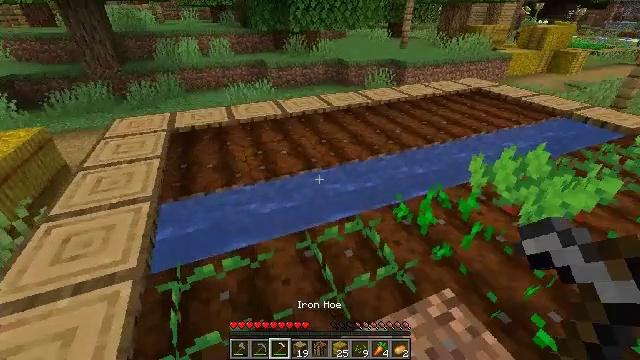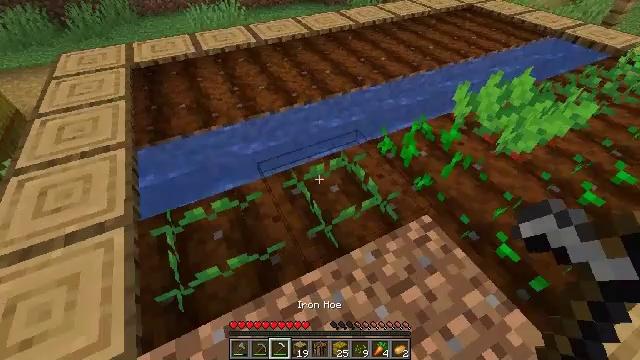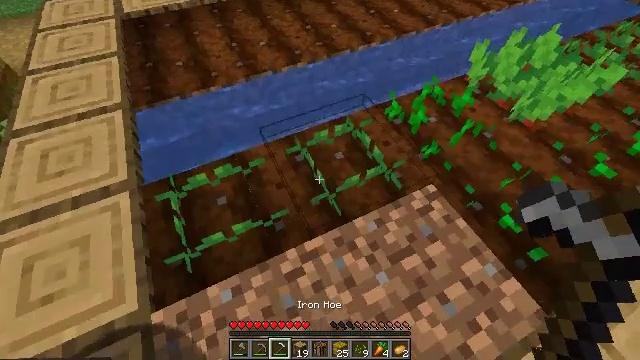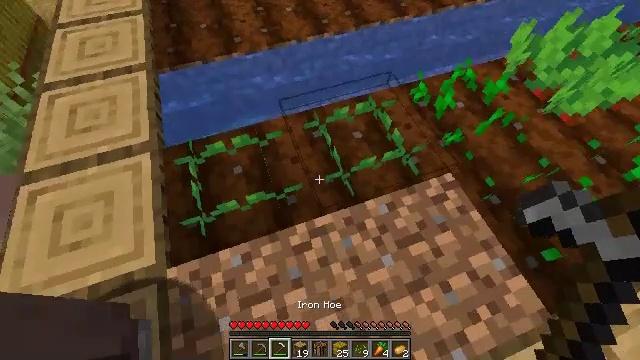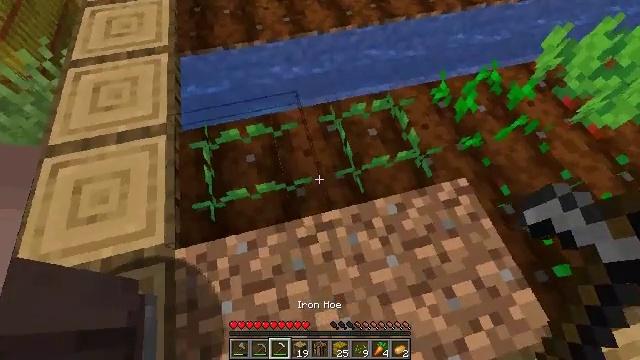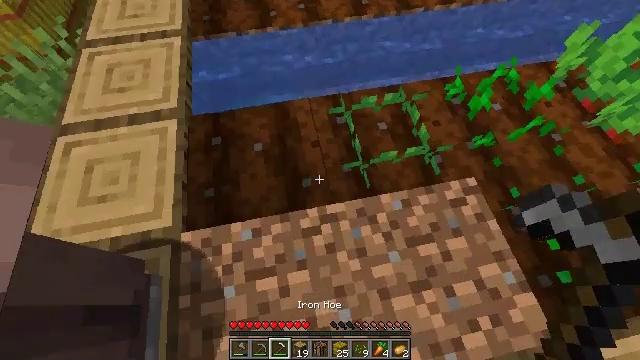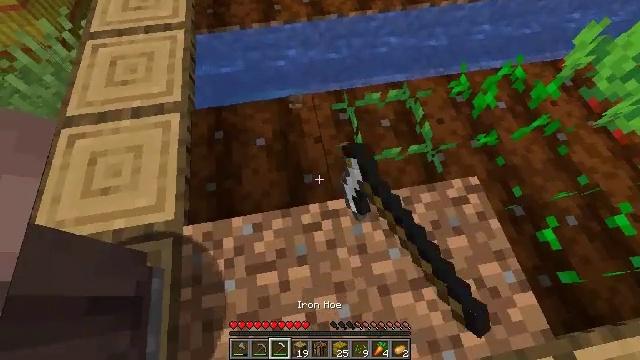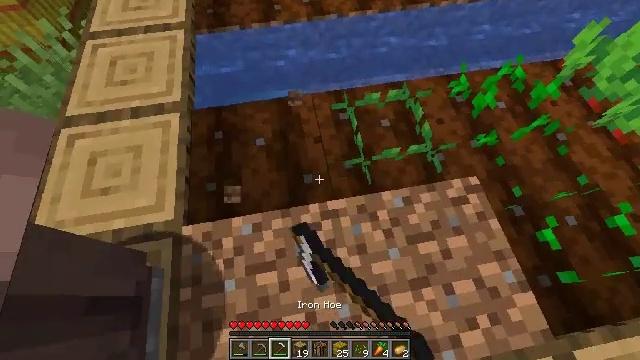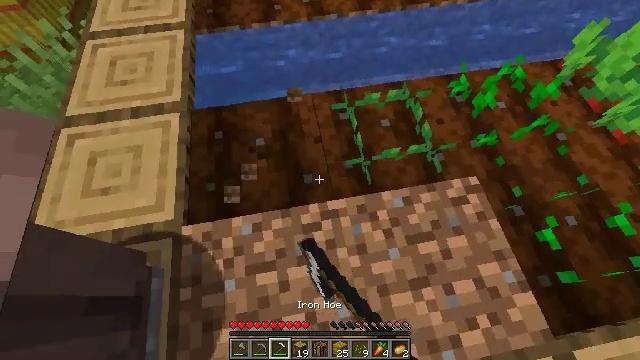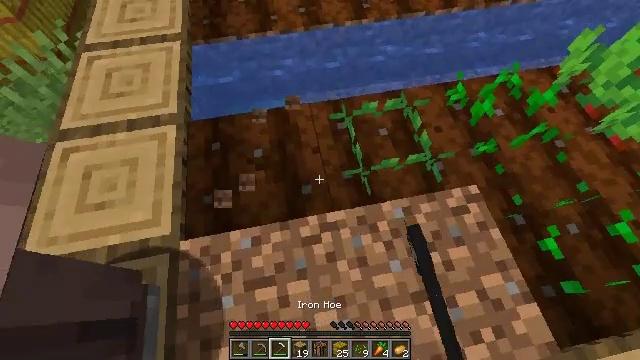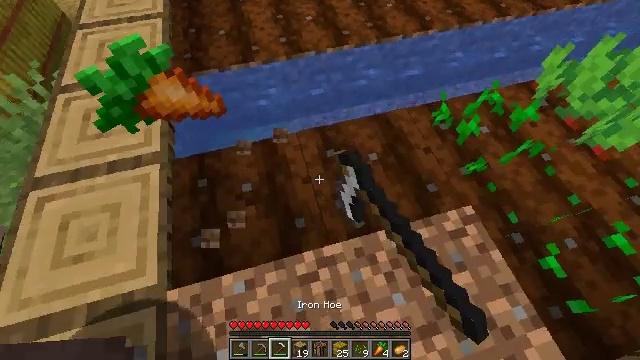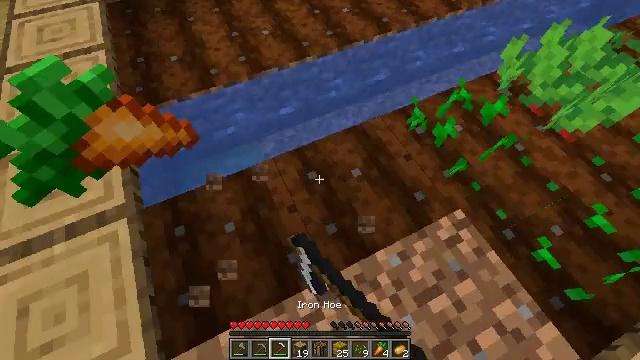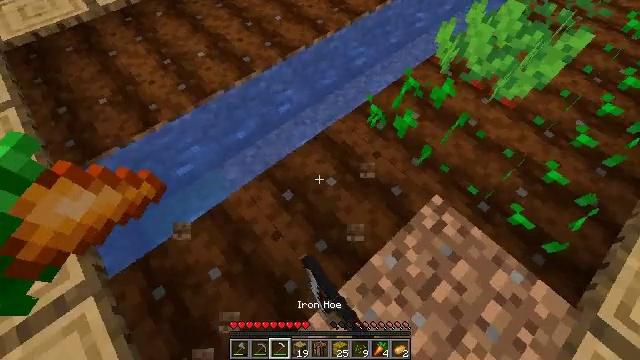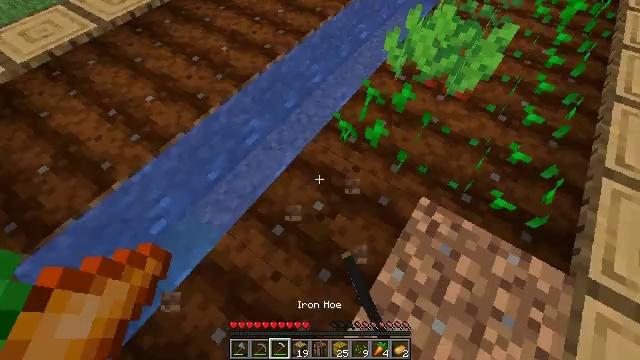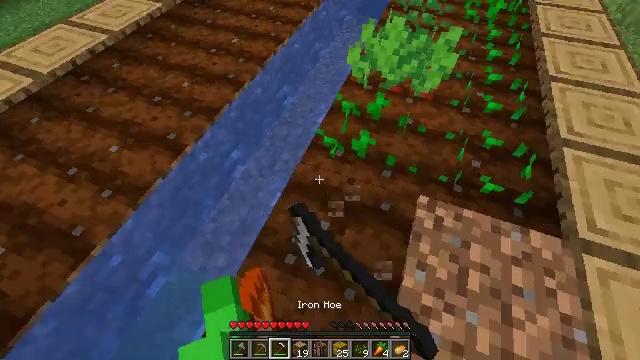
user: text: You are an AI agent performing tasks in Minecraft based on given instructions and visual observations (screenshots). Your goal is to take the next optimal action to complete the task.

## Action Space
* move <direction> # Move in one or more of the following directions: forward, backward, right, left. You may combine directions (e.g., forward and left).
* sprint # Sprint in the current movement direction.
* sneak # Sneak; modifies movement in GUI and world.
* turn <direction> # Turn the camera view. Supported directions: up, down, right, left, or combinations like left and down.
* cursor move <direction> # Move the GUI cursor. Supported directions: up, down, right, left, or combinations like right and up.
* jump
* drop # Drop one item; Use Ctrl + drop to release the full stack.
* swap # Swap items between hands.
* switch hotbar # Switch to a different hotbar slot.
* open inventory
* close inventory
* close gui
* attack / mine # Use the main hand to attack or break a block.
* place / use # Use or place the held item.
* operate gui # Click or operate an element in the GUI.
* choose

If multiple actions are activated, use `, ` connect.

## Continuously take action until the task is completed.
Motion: motion action
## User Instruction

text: Collect carrots by breaking the crop.
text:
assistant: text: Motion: turn right and down
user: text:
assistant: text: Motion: turn left and down
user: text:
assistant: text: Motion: turn left and down
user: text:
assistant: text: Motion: turn left and down
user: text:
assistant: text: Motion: turn left and down, attack / mine
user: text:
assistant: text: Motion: turn left, attack / mine
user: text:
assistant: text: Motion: attack / mine
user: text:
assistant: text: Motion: attack / mine
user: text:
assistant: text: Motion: move forward, turn up, attack / mine
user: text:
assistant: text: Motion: move forward, turn right and up, attack / mine
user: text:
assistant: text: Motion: move forward and move left, turn right, attack / mine
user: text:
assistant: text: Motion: move forward and move left, turn right, attack / mine
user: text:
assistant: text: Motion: move left, turn right and up, attack / mine
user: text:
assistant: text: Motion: turn right and up, attack / mine
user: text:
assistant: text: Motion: attack / mine